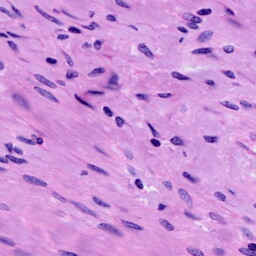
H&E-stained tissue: Cervix